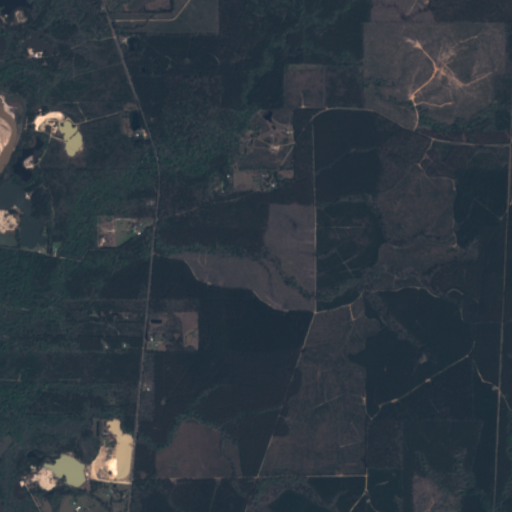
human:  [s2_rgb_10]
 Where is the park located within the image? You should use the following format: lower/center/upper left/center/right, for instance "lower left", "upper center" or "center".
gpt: The park is located in the lower left of the image.
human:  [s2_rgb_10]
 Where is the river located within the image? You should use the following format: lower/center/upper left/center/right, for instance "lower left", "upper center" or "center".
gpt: The river is located in the left of the image.
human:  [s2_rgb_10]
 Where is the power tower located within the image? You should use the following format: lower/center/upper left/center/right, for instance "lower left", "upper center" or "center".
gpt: There is no power tower in the image.